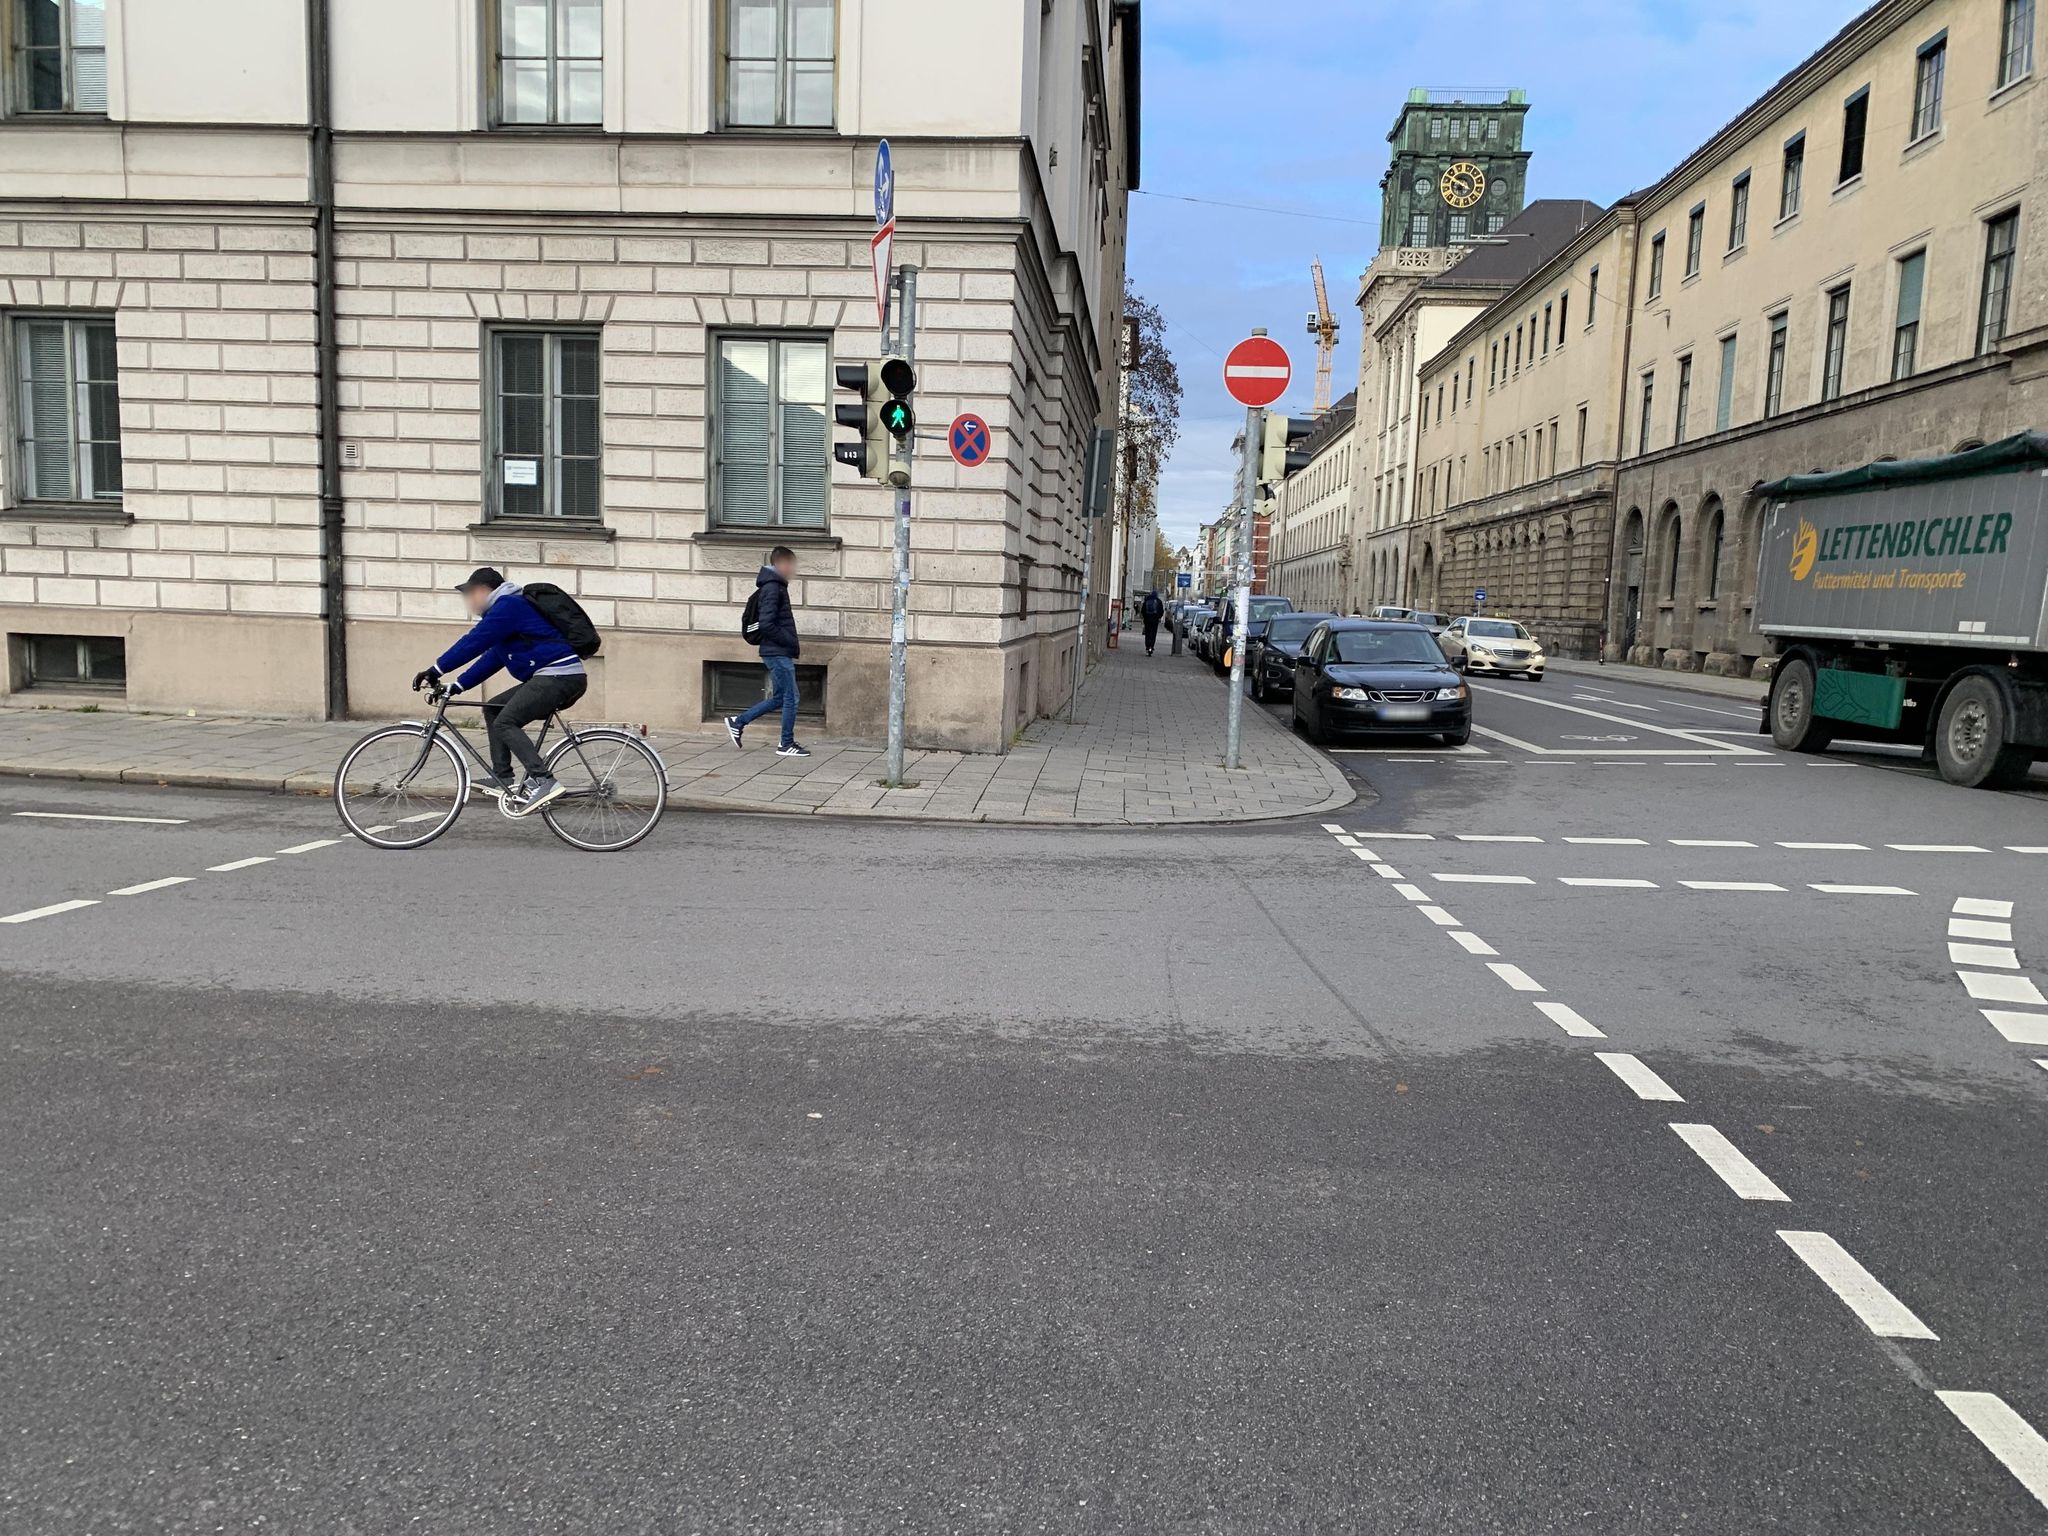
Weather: clear
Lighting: day
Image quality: good
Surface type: walking surface
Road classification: path
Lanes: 2
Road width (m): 1.2
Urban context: urban centre
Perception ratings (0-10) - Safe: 4.05, Lively: 8.27, Beautiful: 6.81, Boring: 1.85, Depressing: 3.31, Wealthy: 8.07